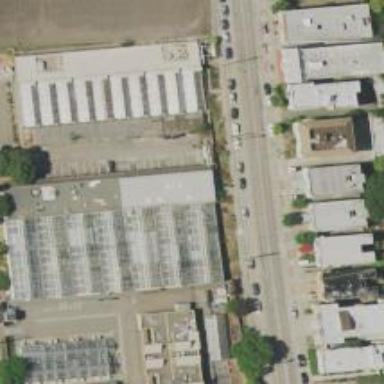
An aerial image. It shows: Greenhouse.